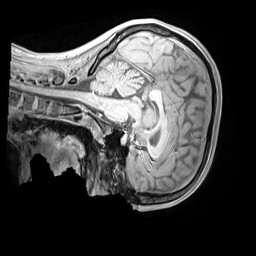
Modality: MP2RAGE
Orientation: sagittal
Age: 13
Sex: female
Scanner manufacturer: siemens
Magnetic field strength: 3 T
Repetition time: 4 s
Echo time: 0.00303 s